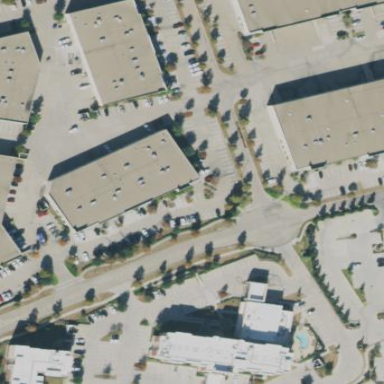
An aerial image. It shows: Commercial area.